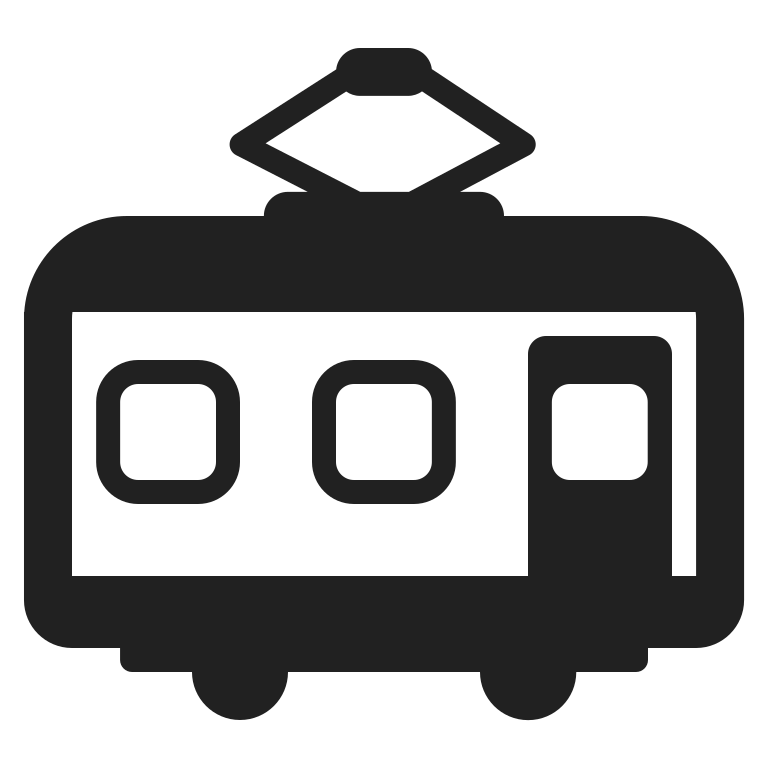
railway car high contrast